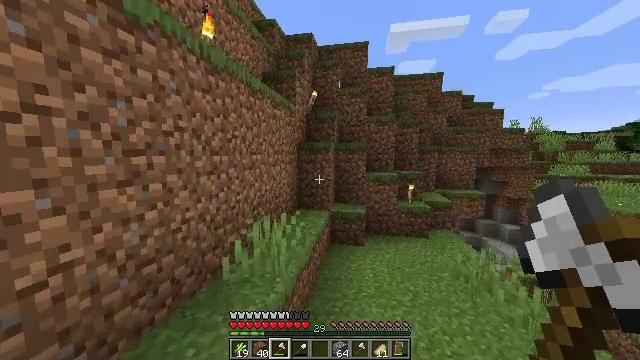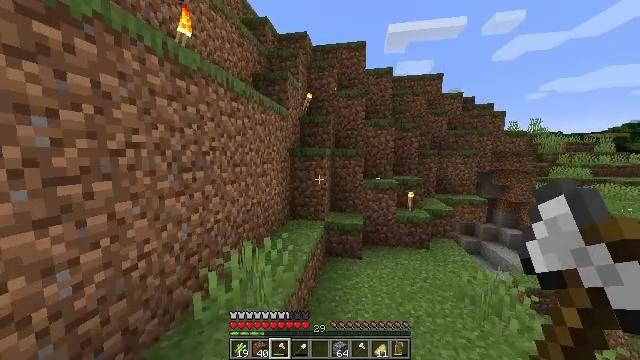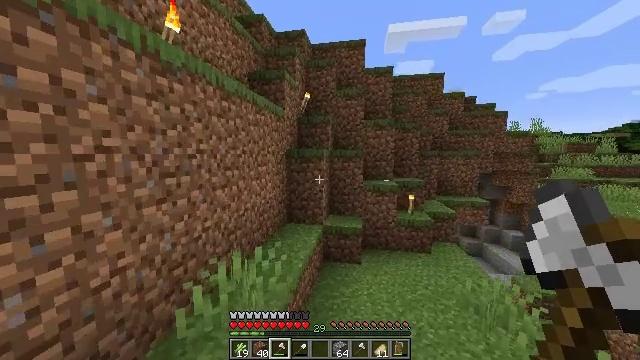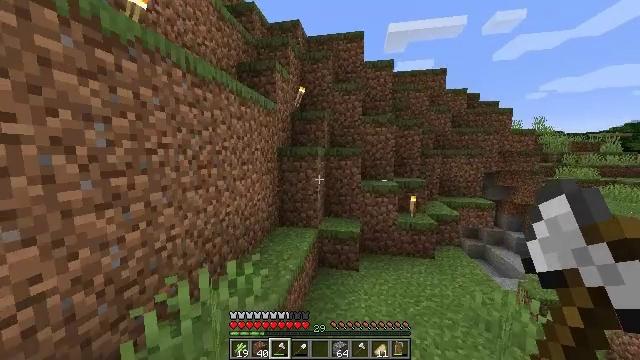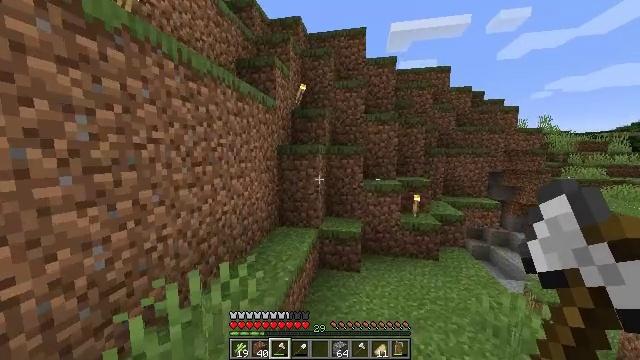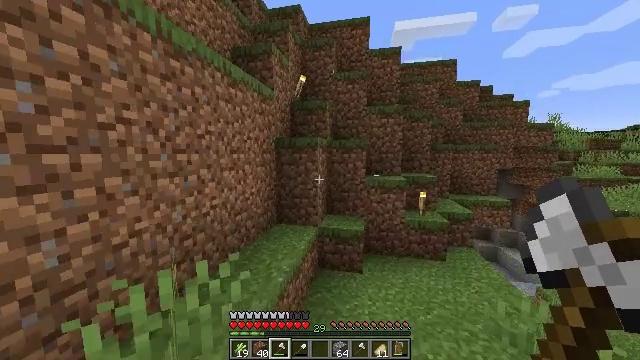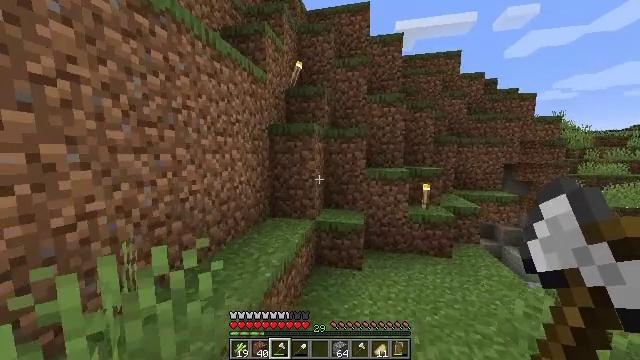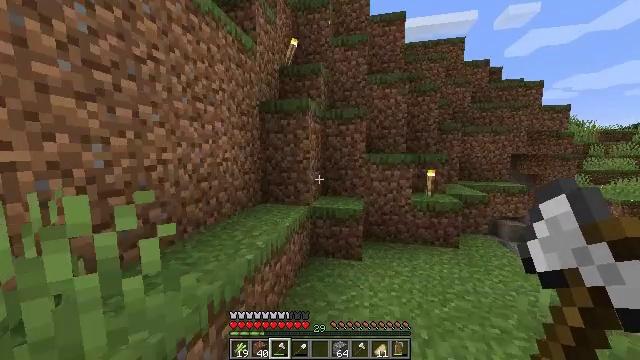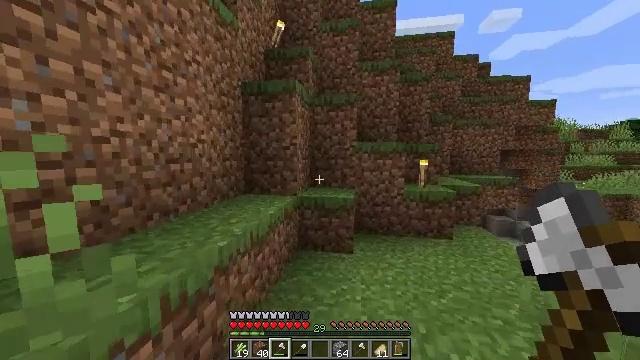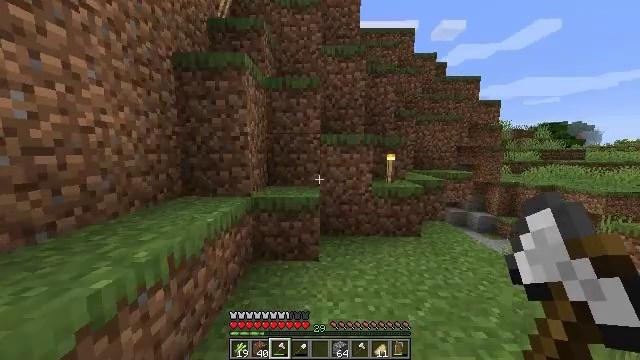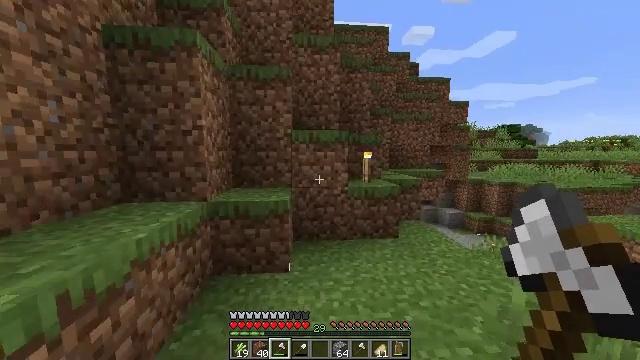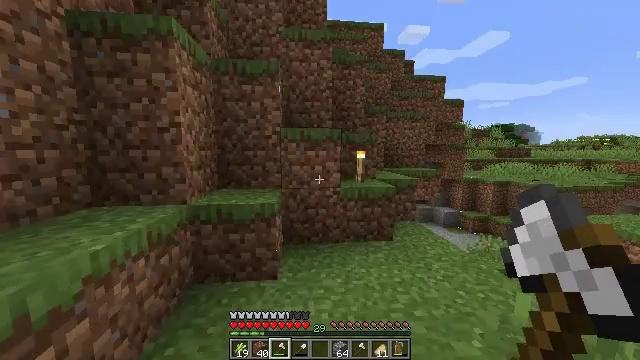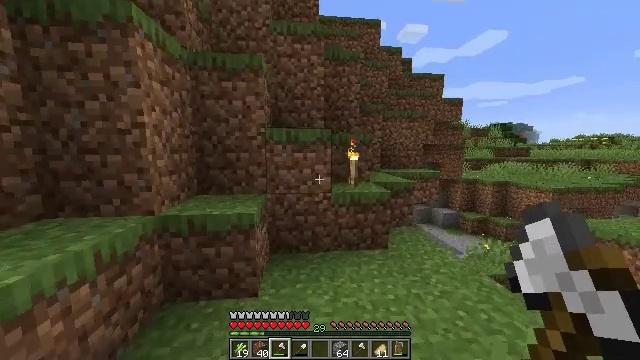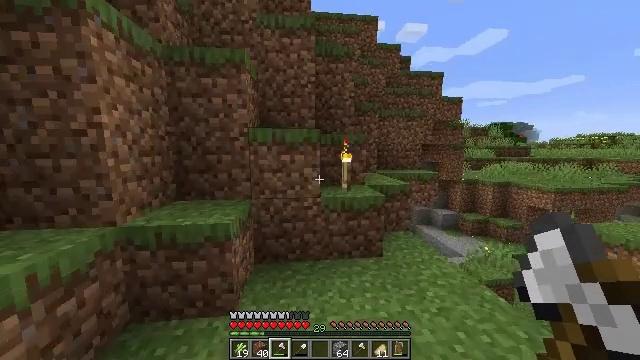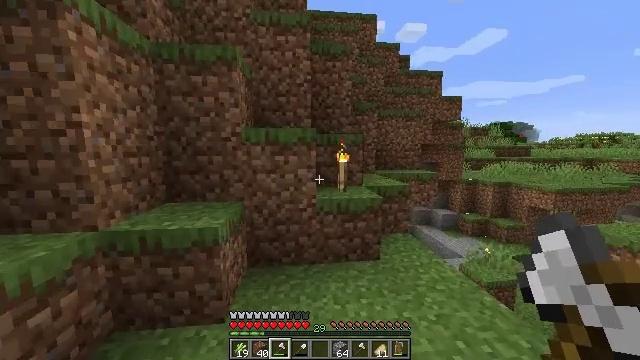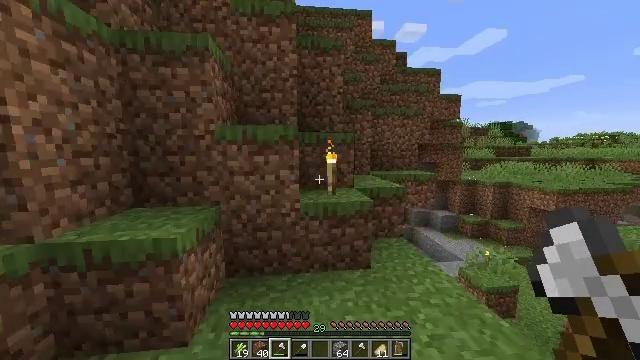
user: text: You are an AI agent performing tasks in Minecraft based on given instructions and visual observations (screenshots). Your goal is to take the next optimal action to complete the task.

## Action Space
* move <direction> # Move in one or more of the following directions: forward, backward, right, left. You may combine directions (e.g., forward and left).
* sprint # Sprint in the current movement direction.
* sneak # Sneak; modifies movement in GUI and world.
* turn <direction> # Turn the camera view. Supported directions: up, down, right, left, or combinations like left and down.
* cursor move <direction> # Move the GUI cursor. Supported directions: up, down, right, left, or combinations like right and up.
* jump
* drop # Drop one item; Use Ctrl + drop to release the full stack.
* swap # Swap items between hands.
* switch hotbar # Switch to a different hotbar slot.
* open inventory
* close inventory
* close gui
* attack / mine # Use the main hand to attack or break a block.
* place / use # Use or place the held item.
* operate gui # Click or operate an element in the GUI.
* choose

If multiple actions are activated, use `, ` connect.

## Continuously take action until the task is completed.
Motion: motion action
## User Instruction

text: Craft sandstone slab using sandstone blocks.
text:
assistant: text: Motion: move forward and move right, sprint, jump
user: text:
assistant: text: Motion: move forward and move right, sprint
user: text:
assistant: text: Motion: move forward, sprint
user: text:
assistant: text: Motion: move forward, sprint
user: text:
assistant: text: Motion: move forward, sprint
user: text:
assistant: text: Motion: move forward, sprint
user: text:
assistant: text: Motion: move forward, sprint
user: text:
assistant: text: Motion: move forward, sprint, turn right
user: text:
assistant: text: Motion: move forward, sprint, turn right
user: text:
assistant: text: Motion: move forward and move right, sprint, turn right
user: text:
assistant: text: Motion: move forward and move right, sprint, turn right
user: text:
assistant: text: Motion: move forward and move right, sprint
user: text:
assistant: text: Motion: move forward and move right, sprint
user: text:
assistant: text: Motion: move forward and move right, sprint
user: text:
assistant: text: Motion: move forward and move right, sprint
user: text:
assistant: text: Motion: move forward, sprint
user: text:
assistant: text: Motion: move forward, sprint, turn left
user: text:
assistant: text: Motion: move forward, sprint
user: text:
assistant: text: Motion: move forward, sprint, jump
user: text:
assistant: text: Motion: move forward, sprint, jump
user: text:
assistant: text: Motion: move forward and move right, sprint, jump
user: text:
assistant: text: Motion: move forward and move right, sprint, turn left, jump
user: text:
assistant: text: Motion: move forward, sprint, turn left and down, jump
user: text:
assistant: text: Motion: move forward, sprint, turn left and down, jump
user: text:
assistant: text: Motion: move forward, sprint, turn left, jump
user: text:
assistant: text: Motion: move forward, sprint, turn left
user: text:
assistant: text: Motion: move forward, sprint, turn left
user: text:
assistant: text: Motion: move forward, sprint, turn left and up
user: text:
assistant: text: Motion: move forward, sprint, turn left and up, jump
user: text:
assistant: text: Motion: move forward, sprint, turn left and up, jump